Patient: sex M, age 59
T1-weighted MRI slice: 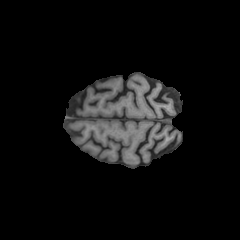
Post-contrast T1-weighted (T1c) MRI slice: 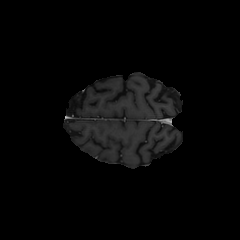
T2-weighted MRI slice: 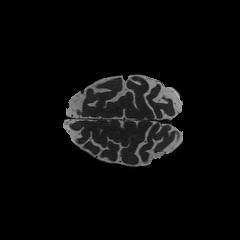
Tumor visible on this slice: no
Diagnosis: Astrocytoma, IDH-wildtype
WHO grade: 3